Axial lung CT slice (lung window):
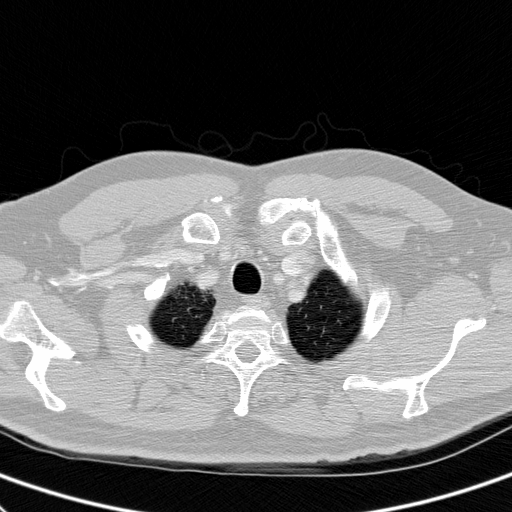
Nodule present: no